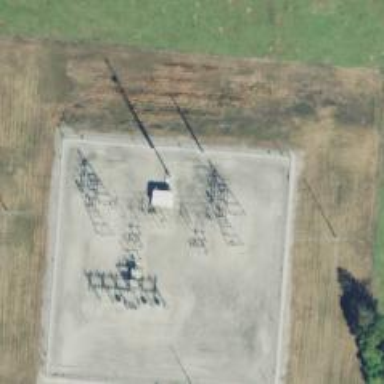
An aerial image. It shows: Outdoor distribution substation.